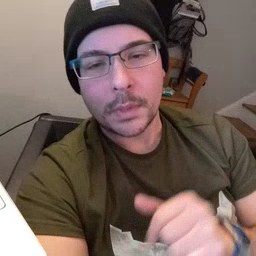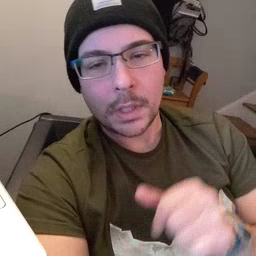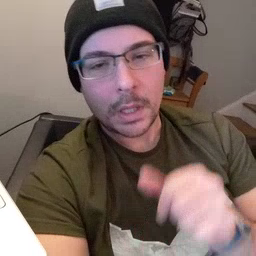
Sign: table